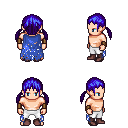
a pixel art fantasy rpg character, male body template, human, light skin, blue tattered cape, white pants, blue twin-tailed hairstyle, leather bracers, maroon shoes, four views (front, back, left, right), 2x2 character sprite sheet, small pixel art, hard edges, no anti-aliasing